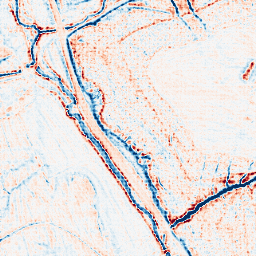
Category: edge_preserving
Decomposition family: anisotropic_diffusion
Decomposition parameters: iterations: 20
kappa: 30
gamma: 0.1
Upsampling method: sinc_hamming
Upsampling parameters: scale: 8
kernel_size: 8
Upsampling scale: 8